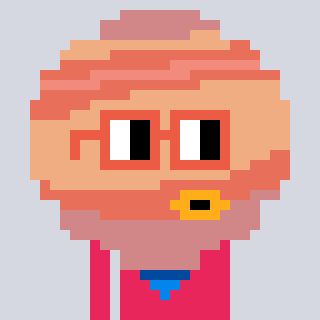
a pixel art character with square orange glasses, a jupiter-shaped head and a redpinkish-colored body on a cool background